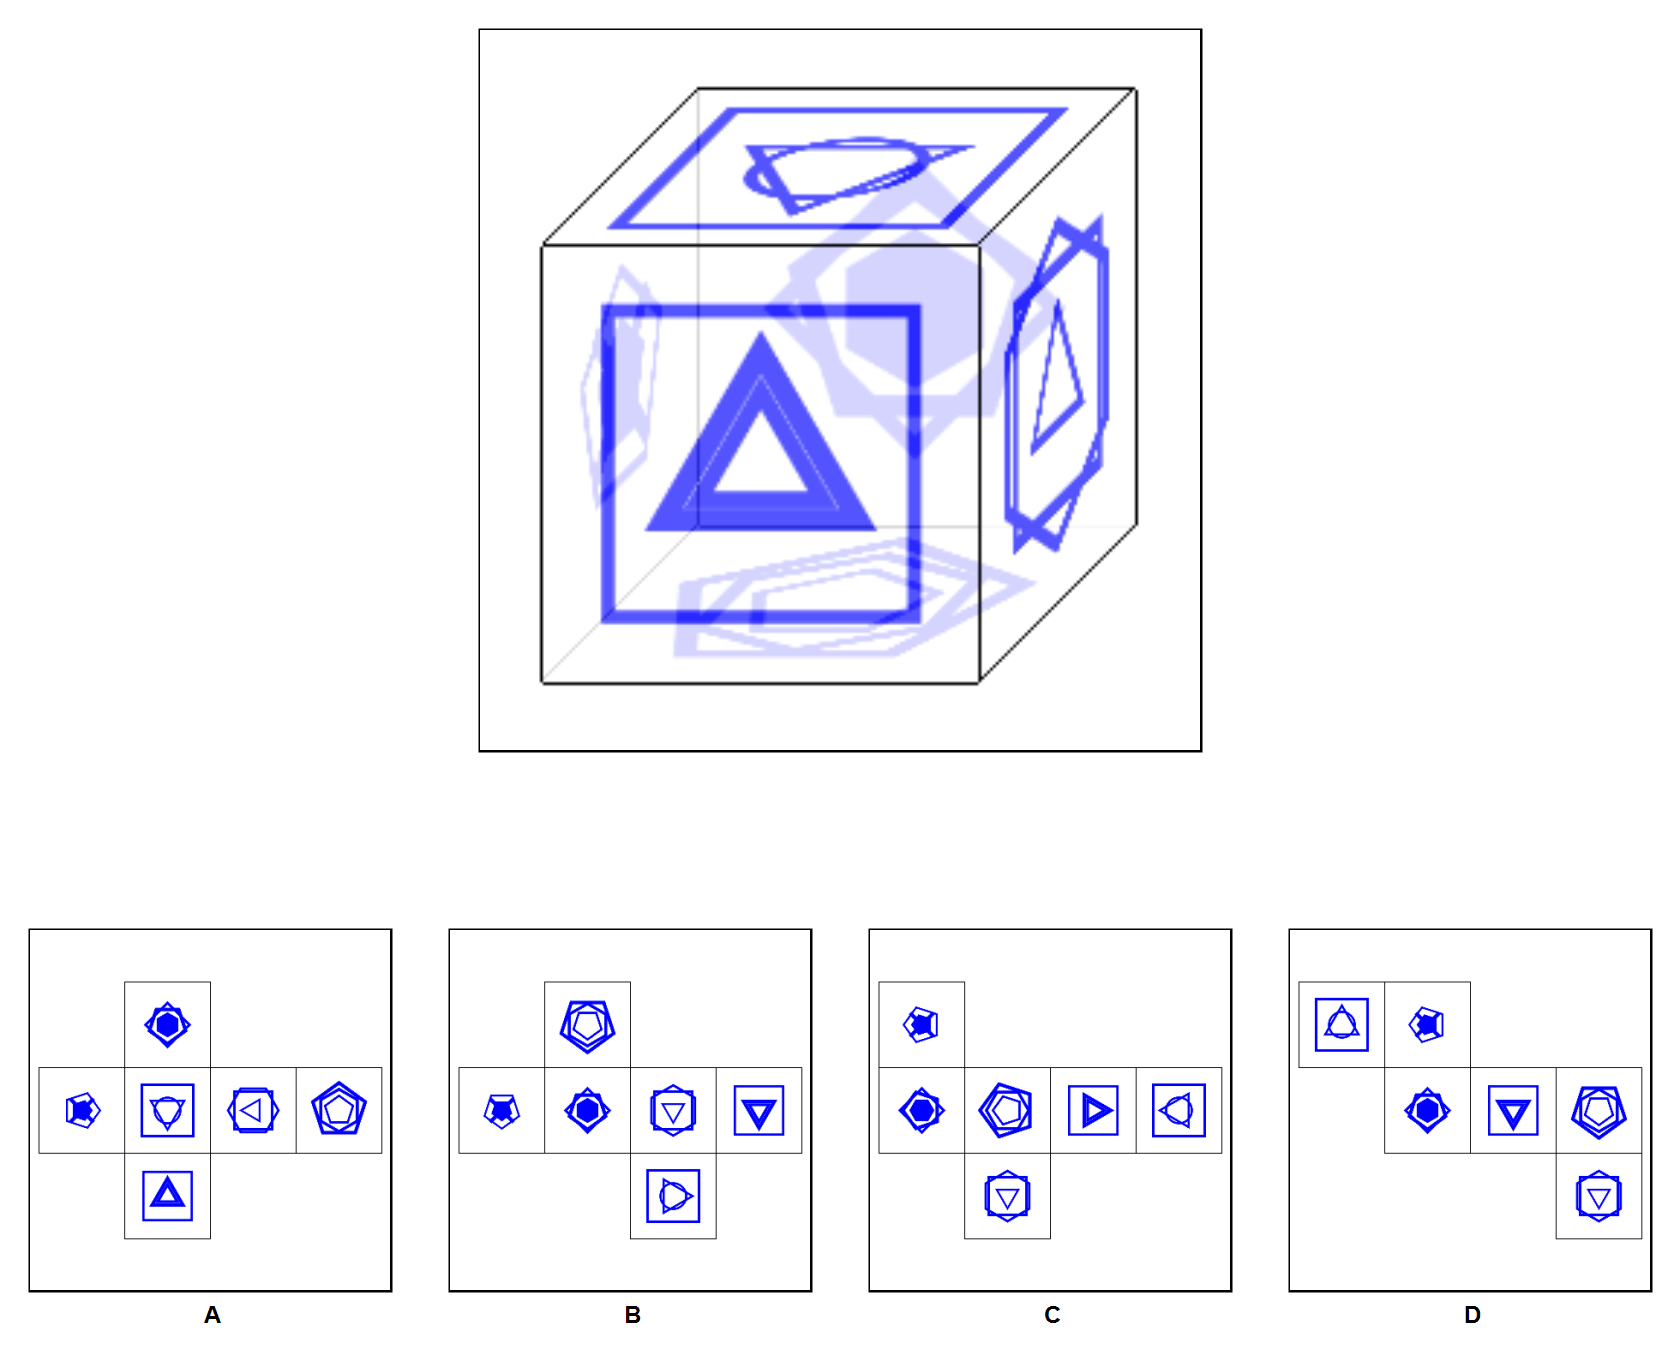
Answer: D